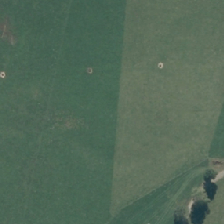
Land cover: shortrotation_cropland